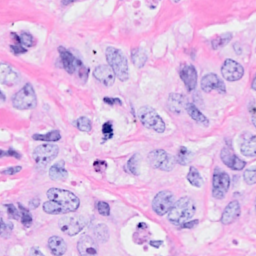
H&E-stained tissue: Breast